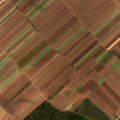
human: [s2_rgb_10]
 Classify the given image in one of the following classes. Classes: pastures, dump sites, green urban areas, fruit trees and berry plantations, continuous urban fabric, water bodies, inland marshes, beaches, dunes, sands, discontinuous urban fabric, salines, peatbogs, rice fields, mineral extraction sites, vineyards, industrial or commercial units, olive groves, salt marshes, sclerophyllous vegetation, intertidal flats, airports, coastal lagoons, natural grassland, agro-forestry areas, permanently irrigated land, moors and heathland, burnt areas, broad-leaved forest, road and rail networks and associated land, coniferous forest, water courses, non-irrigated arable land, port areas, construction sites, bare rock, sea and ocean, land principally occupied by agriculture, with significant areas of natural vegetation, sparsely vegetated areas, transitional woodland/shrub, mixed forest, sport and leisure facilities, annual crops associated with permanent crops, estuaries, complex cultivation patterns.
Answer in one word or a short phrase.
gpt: non-irrigated arable land, complex cultivation patterns